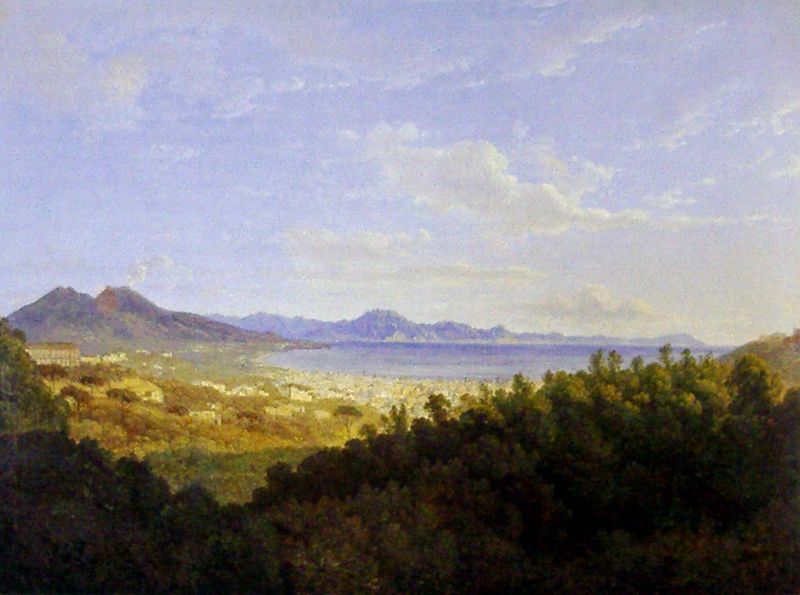
Titel: Golf von Neapel von Capodimonte aus
Künstler: Joseph Rebell
Standort: Wuppertal
Institution: Von der Heydt-Museum
Schlagwörter: baum, berg, blau, dunkel, felsen, gemälde, himmel, laub, meer, schatten, wasser, weiß, wolken, bäume, gelb, grün, landschaft, ocker, sand, see, stadt, ufer, abend, braun, grau, hell, licht, ausblick, dach, gebäude, gras, haus, rot, schloss, wiese, wolke, beige, malerei, stein, öl, ferne, horizont, häuser, hügel, morgen, natur, sonnenaufgang, weite, büsche, gebüsch, gewässer, rauch, sonne, sträucher, kontrast, wald, anhöhe, küste, sommer, strand, ruhe, italien, ort, süden, berge, gebirge, gipfel, dorf, sonnenuntergang, tag, violett, herbst, idylle, romantik, wetter, stimmung, frühling, menschenleer, bucht, ortschaft, indigo, palast, vulkan, alpen, wälder, leinwand, heiter, frieden, bewachsen, schattig, verblauung, gebirgslandschaft, bau, golf, wals, vesuv, mittelmeer, sonnne, sone, neapel, akazien, küstenort, ätna, krater, vesuf, bucht von neapel, schirmakazie, schirmakazien, gedäude